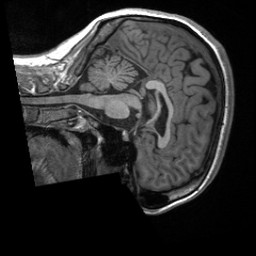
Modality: T1w
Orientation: sagittal
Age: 33
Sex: female
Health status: healthy
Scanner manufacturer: siemens
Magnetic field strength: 3 T
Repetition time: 2 s
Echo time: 0.00232 s